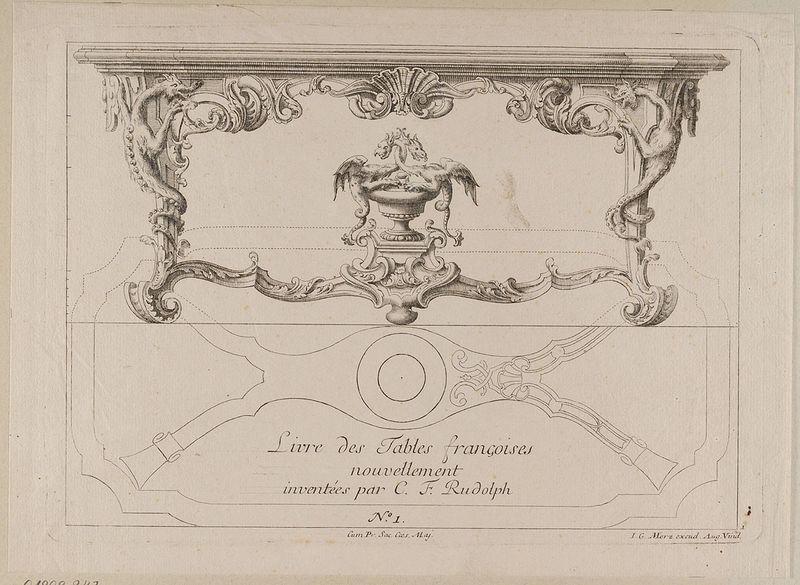
Titel: Grund- und Aufriss eines Tisches, Titelblatt der Folge 'Livre des Tables françoises nouvellement inventées par C.F. Rudolph'
Künstler: Christian Friedrich Rudolph
Standort: Hamburg
Institution: Museum für Kunst und Gewerbe Hamburg
Schlagwörter: tisch, zeichnung, barock, rokoko, papier, modell, grafik, graphik, fotografie, photographie, druckgraphik, druckgrafik, radierung, kunstgewerbe, laubwerk, blattwerk, fabelwesen, kunsthandwerk, ungeheuer, drachen, drache, monster, groteske, rocaille, fabeltier, fabeltiere, bandelwerk, zwitterwesen, monstrum, style, reproduktionen, industriedesign, druckerzeugnisse, ornamentstich, vorlageblätter, punktiermanier